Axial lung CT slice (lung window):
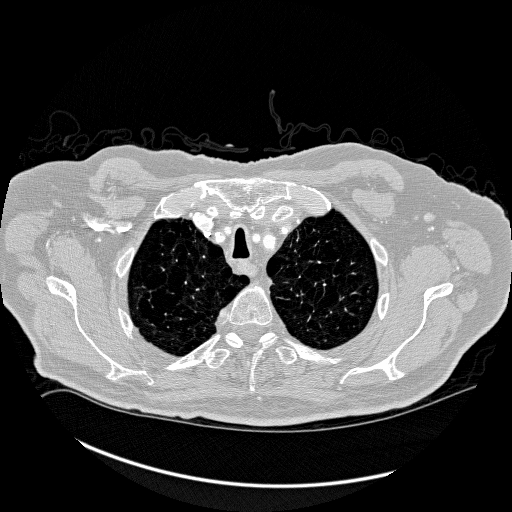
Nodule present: no